Question: I have an Angular website with a Bootstrap theme built primarily for mobile and on IOS8 Safari it randomly cuts off scrolling content(See image).
I have tried to inspect element when it does this but the CSS is not affecting this, and it only happens sporadically. Chrome, Opera and every other browser on IOS8 works great, it's only happening on Safari.
Any help is greatly appreciated :)
Thanks

CSS for the scrollable content
'''
.scrollable{
overflow: auto;
-webkit-overflow-scrolling: touch;
position: absolute;
top: 47px;
bottom: 0px;
left: 0px;
right: 0px;
}
'''
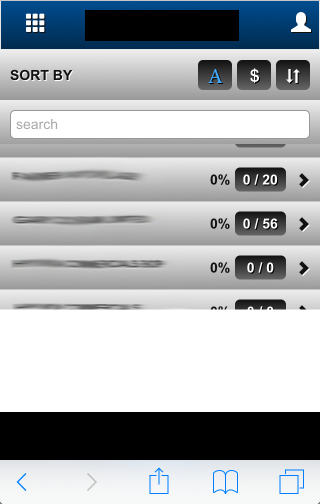
Answer: A developer at work managed to solve this issue by removing transitions between pages. See the code he commented out below. It was found in controllers.js. Hopefully this example will help you find the transition code in your project.
'''
$scope.slide = '';
$rootScope.back = function() {
//$scope.slide = 'slide-right';
$window.history.back();
}
$rootScope.go = function(path){
//$scope.navLeft = false;
//$scope.navRight = false;
//$scope.slide = 'slide-left';
$location.url(path);
}
'''